Question: I'm trying to create an application with a zoomable/pannable canvas.
:
- - -
The zooming at the pivot point works as long as you start the zooming at scale 1. Position the mouse over a grid point and scroll the mouse wheel. The pivot point will remain where you started zooming.
:
When you zoom in, then move the mouse to another point and zoom again, then the pivot point is shifted and zooming isn't happening anymore at the initial mouse position.
:
Here's the code:
'''
import javafx.application.Application;
import javafx.event.EventHandler;
import javafx.scene.Group;
import javafx.scene.Node;
import javafx.scene.Scene;
import javafx.scene.canvas.Canvas;
import javafx.scene.canvas.GraphicsContext;
import javafx.scene.control.Label;
import javafx.scene.input.MouseEvent;
import javafx.scene.input.ScrollEvent;
import javafx.scene.layout.Pane;
import javafx.scene.paint.Color;
import javafx.scene.shape.Circle;
import javafx.scene.shape.Rectangle;
import javafx.scene.transform.Scale;
import javafx.stage.Stage;
/**
* The canvas which holds all of the nodes of the application.
*/
class PannableCanvas extends Pane {
Scale scaleTransform;
public PannableCanvas() {
setPrefSize(600, 600);
setStyle("-fx-background-color: lightgrey; -fx-border-color: blue;");
// add scale transform
scaleTransform = new Scale( 1.0, 1.0);
getTransforms().add( scaleTransform);
// logging
addEventFilter(MouseEvent.MOUSE_PRESSED, event -> {
System.out.println(
"canvas event: " + ( ((event.getSceneX() - getBoundsInParent().getMinX()) / getScale()) + ", scale: " + getScale())
);
System.out.println( "canvas bounds: " + getBoundsInParent());
});
}
/**
* Add a grid to the canvas, send it to back
*/
public void addGrid() {
double w = getBoundsInLocal().getWidth();
double h = getBoundsInLocal().getHeight();
// add grid
Canvas grid = new Canvas(w, h);
// don't catch mouse events
grid.setMouseTransparent(true);
GraphicsContext gc = grid.getGraphicsContext2D();
gc.setStroke(Color.GRAY);
gc.setLineWidth(1);
// draw grid lines
double offset = 50;
for( double i=offset; i < w; i+=offset) {
// vertical
gc.strokeLine( i, 0, i, h);
// horizontal
gc.strokeLine( 0, i, w, i);
}
getChildren().add( grid);
grid.toBack();
}
public Scale getScaleTransform() {
return scaleTransform;
}
public double getScale() {
return scaleTransform.getY();
}
/**
* Set x/y scale
* @param scale
*/
public void setScale( double scale) {
scaleTransform.setX(scale);
scaleTransform.setY(scale);
}
/**
* Set x/y pivot points
* @param x
* @param y
*/
public void setPivot( double x, double y) {
scaleTransform.setPivotX(x);
scaleTransform.setPivotY(y);
}
}
/**
* Mouse drag context used for scene and nodes.
*/
class DragContext {
double mouseAnchorX;
double mouseAnchorY;
double translateAnchorX;
double translateAnchorY;
}
/**
* Listeners for making the nodes draggable via left mouse button. Considers if parent is zoomed.
*/
class NodeGestures {
private DragContext nodeDragContext = new DragContext();
PannableCanvas canvas;
public NodeGestures( PannableCanvas canvas) {
this.canvas = canvas;
}
public EventHandler<MouseEvent> getOnMousePressedEventHandler() {
return onMousePressedEventHandler;
}
public EventHandler<MouseEvent> getOnMouseDraggedEventHandler() {
return onMouseDraggedEventHandler;
}
private EventHandler<MouseEvent> onMousePressedEventHandler = new EventHandler<MouseEvent>() {
public void handle(MouseEvent event) {
// left mouse button => dragging
if( !event.isPrimaryButtonDown())
return;
nodeDragContext.mouseAnchorX = event.getSceneX();
nodeDragContext.mouseAnchorY = event.getSceneY();
Node node = (Node) event.getSource();
nodeDragContext.translateAnchorX = node.getTranslateX();
nodeDragContext.translateAnchorY = node.getTranslateY();
}
};
private EventHandler<MouseEvent> onMouseDraggedEventHandler = new EventHandler<MouseEvent>() {
public void handle(MouseEvent event) {
// left mouse button => dragging
if( !event.isPrimaryButtonDown())
return;
double scale = canvas.getScale();
Node node = (Node) event.getSource();
node.setTranslateX(nodeDragContext.translateAnchorX + (( event.getSceneX() - nodeDragContext.mouseAnchorX) / scale));
node.setTranslateY(nodeDragContext.translateAnchorY + (( event.getSceneY() - nodeDragContext.mouseAnchorY) / scale));
event.consume();
}
};
}
/**
* Listeners for making the scene's canvas draggable and zoomable
*/
class SceneGestures {
private static final double MAX_SCALE = 10.0d;
private static final double MIN_SCALE = .1d;
private DragContext sceneDragContext = new DragContext();
PannableCanvas canvas;
public SceneGestures( PannableCanvas canvas) {
this.canvas = canvas;
}
public EventHandler<MouseEvent> getOnMousePressedEventHandler() {
return onMousePressedEventHandler;
}
public EventHandler<MouseEvent> getOnMouseDraggedEventHandler() {
return onMouseDraggedEventHandler;
}
public EventHandler<ScrollEvent> getOnScrollEventHandler() {
return onScrollEventHandler;
}
private EventHandler<MouseEvent> onMousePressedEventHandler = new EventHandler<MouseEvent>() {
public void handle(MouseEvent event) {
// right mouse button => panning
if( !event.isSecondaryButtonDown())
return;
sceneDragContext.mouseAnchorX = event.getSceneX();
sceneDragContext.mouseAnchorY = event.getSceneY();
sceneDragContext.translateAnchorX = canvas.getTranslateX();
sceneDragContext.translateAnchorY = canvas.getTranslateY();
}
};
private EventHandler<MouseEvent> onMouseDraggedEventHandler = new EventHandler<MouseEvent>() {
public void handle(MouseEvent event) {
// right mouse button => panning
if( !event.isSecondaryButtonDown())
return;
canvas.setTranslateX(sceneDragContext.translateAnchorX + event.getSceneX() - sceneDragContext.mouseAnchorX);
canvas.setTranslateY(sceneDragContext.translateAnchorY + event.getSceneY() - sceneDragContext.mouseAnchorY);
event.consume();
}
};
/**
* Mouse wheel handler: zoom to pivot point
*/
private EventHandler<ScrollEvent> onScrollEventHandler = new EventHandler<ScrollEvent>() {
@Override
public void handle(ScrollEvent event) {
double delta = 1;
double scale = canvas.getScale(); // currently we only use Y, same value is used for X
double oldScale = scale;
if (event.getDeltaY() < 0)
scale -= delta;
else
scale += delta;
if (scale <= MIN_SCALE) {
scale = MIN_SCALE;
} else if (scale >= MAX_SCALE) {
scale = MAX_SCALE;
}
// pivot value must be untransformed, i. e. without scaling
canvas.setPivot(
((event.getSceneX() - canvas.getBoundsInParent().getMinX()) / oldScale),
((event.getSceneY() - canvas.getBoundsInParent().getMinY()) / oldScale)
);
canvas.setScale( scale);
System.out.println( "new pivot x: " + canvas.scaleTransform.getPivotX() + "/" + canvas.scaleTransform.getPivotY() + ", new scale: " + scale);
System.out.println( "bounds: " + canvas.getBoundsInParent());
event.consume();
}
};
}
/**
* An application with a zoomable and pannable canvas.
*/
public class ScrollApplication extends Application {
public static void main(String[] args) {
launch(args);
}
@Override
public void start(Stage stage) {
Group group = new Group();
// create canvas
PannableCanvas canvas = new PannableCanvas();
// we don't want the canvas on the top/left in this example => just
// translate it a bit
canvas.setTranslateX(100);
canvas.setTranslateY(100);
// create sample nodes which can be dragged
NodeGestures nodeGestures = new NodeGestures( canvas);
Label label1 = new Label("Draggable node 1");
label1.setTranslateX(10);
label1.setTranslateY(10);
label1.addEventFilter( MouseEvent.MOUSE_PRESSED, nodeGestures.getOnMousePressedEventHandler());
label1.addEventFilter( MouseEvent.MOUSE_DRAGGED, nodeGestures.getOnMouseDraggedEventHandler());
Label label2 = new Label("Draggable node 2");
label2.setTranslateX(100);
label2.setTranslateY(100);
label2.addEventFilter( MouseEvent.MOUSE_PRESSED, nodeGestures.getOnMousePressedEventHandler());
label2.addEventFilter( MouseEvent.MOUSE_DRAGGED, nodeGestures.getOnMouseDraggedEventHandler());
Label label3 = new Label("Draggable node 3");
label3.setTranslateX(200);
label3.setTranslateY(200);
label3.addEventFilter( MouseEvent.MOUSE_PRESSED, nodeGestures.getOnMousePressedEventHandler());
label3.addEventFilter( MouseEvent.MOUSE_DRAGGED, nodeGestures.getOnMouseDraggedEventHandler());
Circle circle1 = new Circle( 300, 300, 50);
circle1.setStroke(Color.ORANGE);
circle1.setFill(Color.ORANGE.deriveColor(1, 1, 1, 0.5));
circle1.addEventFilter( MouseEvent.MOUSE_PRESSED, nodeGestures.getOnMousePressedEventHandler());
circle1.addEventFilter( MouseEvent.MOUSE_DRAGGED, nodeGestures.getOnMouseDraggedEventHandler());
Rectangle rect1 = new Rectangle(100,100);
rect1.setTranslateX(450);
rect1.setTranslateY(450);
rect1.setStroke(Color.BLUE);
rect1.setFill(Color.BLUE.deriveColor(1, 1, 1, 0.5));
rect1.addEventFilter( MouseEvent.MOUSE_PRESSED, nodeGestures.getOnMousePressedEventHandler());
rect1.addEventFilter( MouseEvent.MOUSE_DRAGGED, nodeGestures.getOnMouseDraggedEventHandler());
canvas.getChildren().addAll(label1, label2, label3, circle1, rect1);
group.getChildren().add(canvas);
// create scene which can be dragged and zoomed
Scene scene = new Scene(group, 1024, 768);
SceneGestures sceneGestures = new SceneGestures(canvas);
scene.addEventFilter( MouseEvent.MOUSE_PRESSED, sceneGestures.getOnMousePressedEventHandler());
scene.addEventFilter( MouseEvent.MOUSE_DRAGGED, sceneGestures.getOnMouseDraggedEventHandler());
scene.addEventFilter( ScrollEvent.ANY, sceneGestures.getOnScrollEventHandler());
stage.setScene(scene);
stage.show();
canvas.addGrid();
}
}
'''
It's obviously something wrong with the pivot point calculation, but I can't figure out what it is and how to fix it.
Thank you very much!

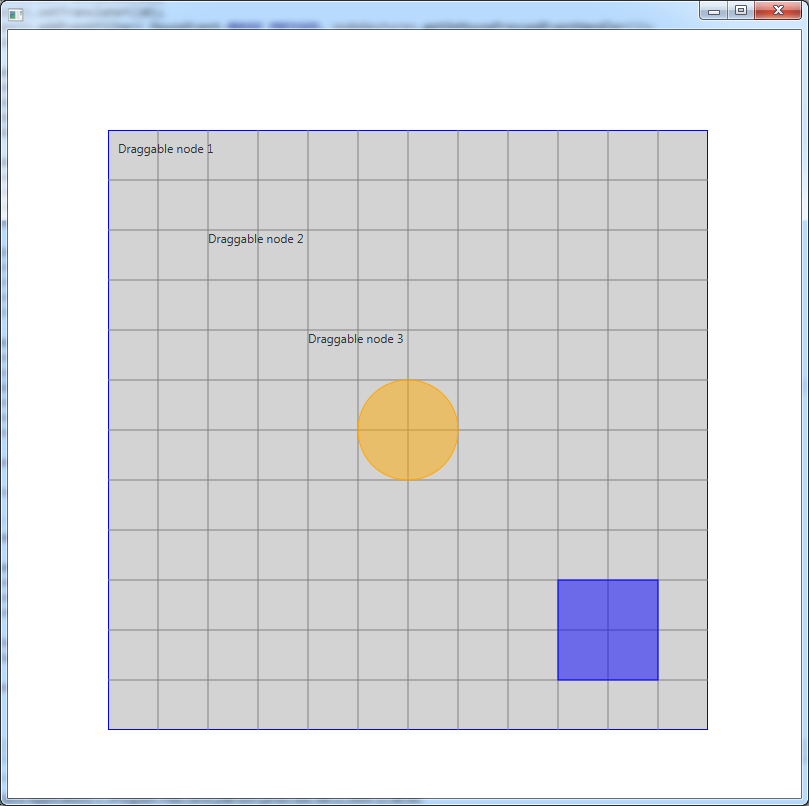
Answer: First I would recommend to not scale in linear steps but by factors to smooth the scaling:
'''
double delta = 1.2;
if (event.getDeltaY() < 0)
scale /= delta;
else
scale *= delta;
'''
... and to be somehow bossy, I recommend curly brackets as a good style ;-) :
'''
double delta = 1.2;
if (event.getDeltaY() < 0) {
scale /= delta;
} else {
scale *= delta;
}
'''
... and to use the mouse scroll value for even better quality:
'''
double delta = 1.2;
if (event.getDeltaY() < 0) {
scale /= Math.pow(delta, -event.getDeltaY()/20);
} else {
scale *= Math.pow(delta, event.getDeltaY()/20);
}
'''
... that is finally the same as:
'''
scale *= Math.pow(1.01, event.getDeltaY());
'''
Second I recomend to use the canvas translate and scale properties instead of a Transformation:
'''
public class ZoomApplication extends Application {
static public class PannableCanvas extends Pane {
DoubleProperty myScale = new SimpleDoubleProperty(1.0);
public PannableCanvas() {
setPrefSize(600, 600);
setStyle("-fx-background-color: lightgrey; -fx-border-color: blue;");
// add scale transform
scaleXProperty().bind(myScale);
scaleYProperty().bind(myScale);
// logging
addEventFilter(MouseEvent.MOUSE_PRESSED, event -> {
System.out.println(
"canvas event: " + ( ((event.getSceneX() - getBoundsInParent().getMinX()) / getScale()) + ", scale: " + getScale())
);
System.out.println( "canvas bounds: " + getBoundsInParent());
});
}
/**
* Add a grid to the canvas, send it to back
*/
public void addGrid() {
double w = getBoundsInLocal().getWidth();
double h = getBoundsInLocal().getHeight();
// add grid
Canvas grid = new Canvas(w, h);
// don't catch mouse events
grid.setMouseTransparent(true);
GraphicsContext gc = grid.getGraphicsContext2D();
gc.setStroke(Color.GRAY);
gc.setLineWidth(1);
// draw grid lines
double offset = 50;
for( double i=offset; i < w; i+=offset) {
// vertical
gc.strokeLine( i, 0, i, h);
// horizontal
gc.strokeLine( 0, i, w, i);
}
getChildren().add( grid);
grid.toBack();
}
public double getScale() {
return myScale.get();
}
/**
* Set x/y scale
* @param myScale
*/
public void setScale( double scale) {
myScale.set(scale);
}
/**
* Set x/y pivot points
* @param x
* @param y
*/
public void setPivot( double x, double y) {
setTranslateX(getTranslateX()-x);
setTranslateY(getTranslateY()-y);
}
}
/**
* Mouse drag context used for scene and nodes.
*/
class DragContext {
double mouseAnchorX;
double mouseAnchorY;
double translateAnchorX;
double translateAnchorY;
}
/**
* Listeners for making the nodes draggable via left mouse button. Considers if parent is zoomed.
*/
class NodeGestures {
private DragContext nodeDragContext = new DragContext();
PannableCanvas canvas;
public NodeGestures( PannableCanvas canvas) {
this.canvas = canvas;
}
public EventHandler<MouseEvent> getOnMousePressedEventHandler() {
return onMousePressedEventHandler;
}
public EventHandler<MouseEvent> getOnMouseDraggedEventHandler() {
return onMouseDraggedEventHandler;
}
private EventHandler<MouseEvent> onMousePressedEventHandler = new EventHandler<MouseEvent>() {
public void handle(MouseEvent event) {
// left mouse button => dragging
if( !event.isPrimaryButtonDown())
return;
nodeDragContext.mouseAnchorX = event.getSceneX();
nodeDragContext.mouseAnchorY = event.getSceneY();
Node node = (Node) event.getSource();
nodeDragContext.translateAnchorX = node.getTranslateX();
nodeDragContext.translateAnchorY = node.getTranslateY();
}
};
private EventHandler<MouseEvent> onMouseDraggedEventHandler = new EventHandler<MouseEvent>() {
public void handle(MouseEvent event) {
// left mouse button => dragging
if( !event.isPrimaryButtonDown())
return;
double scale = canvas.getScale();
Node node = (Node) event.getSource();
node.setTranslateX(nodeDragContext.translateAnchorX + (( event.getSceneX() - nodeDragContext.mouseAnchorX) / scale));
node.setTranslateY(nodeDragContext.translateAnchorY + (( event.getSceneY() - nodeDragContext.mouseAnchorY) / scale));
event.consume();
}
};
}
/**
* Listeners for making the scene's canvas draggable and zoomable
*/
class SceneGestures {
private static final double MAX_SCALE = 10.0d;
private static final double MIN_SCALE = .1d;
private DragContext sceneDragContext = new DragContext();
PannableCanvas canvas;
public SceneGestures( PannableCanvas canvas) {
this.canvas = canvas;
}
public EventHandler<MouseEvent> getOnMousePressedEventHandler() {
return onMousePressedEventHandler;
}
public EventHandler<MouseEvent> getOnMouseDraggedEventHandler() {
return onMouseDraggedEventHandler;
}
public EventHandler<ScrollEvent> getOnScrollEventHandler() {
return onScrollEventHandler;
}
private EventHandler<MouseEvent> onMousePressedEventHandler = new EventHandler<MouseEvent>() {
public void handle(MouseEvent event) {
// right mouse button => panning
if( !event.isSecondaryButtonDown())
return;
sceneDragContext.mouseAnchorX = event.getSceneX();
sceneDragContext.mouseAnchorY = event.getSceneY();
sceneDragContext.translateAnchorX = canvas.getTranslateX();
sceneDragContext.translateAnchorY = canvas.getTranslateY();
}
};
private EventHandler<MouseEvent> onMouseDraggedEventHandler = new EventHandler<MouseEvent>() {
public void handle(MouseEvent event) {
// right mouse button => panning
if( !event.isSecondaryButtonDown())
return;
canvas.setTranslateX(sceneDragContext.translateAnchorX + event.getSceneX() - sceneDragContext.mouseAnchorX);
canvas.setTranslateY(sceneDragContext.translateAnchorY + event.getSceneY() - sceneDragContext.mouseAnchorY);
event.consume();
}
};
/**
* Mouse wheel handler: zoom to pivot point
*/
private EventHandler<ScrollEvent> onScrollEventHandler = new EventHandler<ScrollEvent>() {
@Override
public void handle(ScrollEvent event) {
double scale = canvas.getScale(); // currently we only use Y, same value is used for X
double oldScale = scale;
scale *= Math.pow(1.01, event.getDeltaY());
if (scale <= MIN_SCALE) {
scale = MIN_SCALE;
} else if (scale >= MAX_SCALE) {
scale = MAX_SCALE;
}
double f = (scale / oldScale)-1;
double dx = (event.getSceneX() - (canvas.getBoundsInParent().getWidth()/2 + canvas.getBoundsInParent().getMinX()));
double dy = (event.getSceneY() - (canvas.getBoundsInParent().getHeight()/2 + canvas.getBoundsInParent().getMinY()));
canvas.setScale( scale);
canvas.setPivot(f*dx, f*dy);
event.consume();
}
};
}
public static void main(String[] args) {
launch(args);
}
@Override
public void start(Stage stage) {
Group group = new Group();
// create canvas
PannableCanvas canvas = new PannableCanvas();
// we don't want the canvas on the top/left in this example => just
// translate it a bit
canvas.setTranslateX(100);
canvas.setTranslateY(100);
// create sample nodes which can be dragged
NodeGestures nodeGestures = new NodeGestures( canvas);
Label label1 = new Label("Draggable node 1");
label1.setTranslateX(10);
label1.setTranslateY(10);
label1.addEventFilter( MouseEvent.MOUSE_PRESSED, nodeGestures.getOnMousePressedEventHandler());
label1.addEventFilter( MouseEvent.MOUSE_DRAGGED, nodeGestures.getOnMouseDraggedEventHandler());
Label label2 = new Label("Draggable node 2");
label2.setTranslateX(100);
label2.setTranslateY(100);
label2.addEventFilter( MouseEvent.MOUSE_PRESSED, nodeGestures.getOnMousePressedEventHandler());
label2.addEventFilter( MouseEvent.MOUSE_DRAGGED, nodeGestures.getOnMouseDraggedEventHandler());
Label label3 = new Label("Draggable node 3");
label3.setTranslateX(200);
label3.setTranslateY(200);
label3.addEventFilter( MouseEvent.MOUSE_PRESSED, nodeGestures.getOnMousePressedEventHandler());
label3.addEventFilter( MouseEvent.MOUSE_DRAGGED, nodeGestures.getOnMouseDraggedEventHandler());
Circle circle1 = new Circle( 300, 300, 50);
circle1.setStroke(Color.ORANGE);
circle1.setFill(Color.ORANGE.deriveColor(1, 1, 1, 0.5));
circle1.addEventFilter( MouseEvent.MOUSE_PRESSED, nodeGestures.getOnMousePressedEventHandler());
circle1.addEventFilter( MouseEvent.MOUSE_DRAGGED, nodeGestures.getOnMouseDraggedEventHandler());
Rectangle rect1 = new Rectangle(100,100);
rect1.setTranslateX(450);
rect1.setTranslateY(450);
rect1.setStroke(Color.BLUE);
rect1.setFill(Color.BLUE.deriveColor(1, 1, 1, 0.5));
rect1.addEventFilter( MouseEvent.MOUSE_PRESSED, nodeGestures.getOnMousePressedEventHandler());
rect1.addEventFilter( MouseEvent.MOUSE_DRAGGED, nodeGestures.getOnMouseDraggedEventHandler());
canvas.getChildren().addAll(label1, label2, label3, circle1, rect1);
group.getChildren().add(canvas);
// create scene which can be dragged and zoomed
Scene scene = new Scene(group, 1024, 768);
SceneGestures sceneGestures = new SceneGestures(canvas);
scene.addEventFilter( MouseEvent.MOUSE_PRESSED, sceneGestures.getOnMousePressedEventHandler());
scene.addEventFilter( MouseEvent.MOUSE_DRAGGED, sceneGestures.getOnMouseDraggedEventHandler());
scene.addEventFilter( ScrollEvent.ANY, sceneGestures.getOnScrollEventHandler());
stage.setScene(scene);
stage.show();
canvas.addGrid();
}
}
'''
After some thoughts about zoom, I came to the conclusion, that it would be a good idea to
1. Write an independent zoom helper method to ease the zoom function
2. To also support the pinch-to-zoom gesture with the same method
So I wrote the following helper method:
'''
/** Allow to zoom/scale any node with pivot at scene (x,y) coordinates.
*
* @param node
* @param delta
* @param x
* @param y
*/
public static void zoom(Node node, double factor, double x, double y) {
double oldScale = node.getScaleX();
double scale = oldScale * factor;
if (scale < 0.05) scale = 0.05;
if (scale > 50) scale = 50;
node.setScaleX(scale);
node.setScaleY(scale);
double f = (scale / oldScale)-1;
Bounds bounds = node.localToScene(node.getBoundsInLocal());
double dx = (x - (bounds.getWidth()/2 + bounds.getMinX()));
double dy = (y - (bounds.getHeight()/2 + bounds.getMinY()));
node.setTranslateX(node.getTranslateX()-f*dx);
node.setTranslateY(node.getTranslateY()-f*dy);
}
public static void zoom(Node node, ScrollEvent event) {
zoom(node, Math.pow(1.01, event.getDeltaY()), event.getSceneX(), event.getSceneY());
}
public static void zoom(Node node, ZoomEvent event) {
zoom(node, event.getZoomFactor(), event.getSceneX(), event.getSceneY());
}
'''
allowing me to register zoom function on any node as easy as:
'''
myView.setOnScroll(event -> GUITools.zoom(myView, event)); // mouse scroll wheel zoom
myView.setOnZoom(event -> GUITools.zoom(myView, event)); // pinch to zoom
'''
and done...